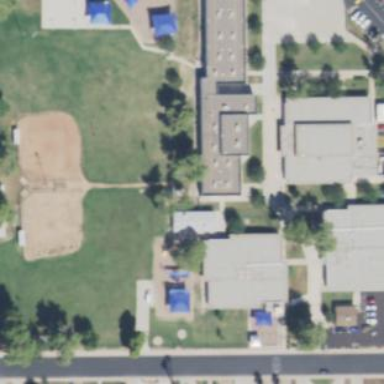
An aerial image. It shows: School.